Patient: sex M, age 79
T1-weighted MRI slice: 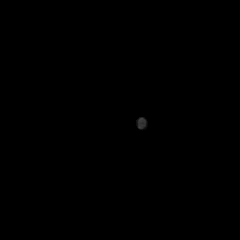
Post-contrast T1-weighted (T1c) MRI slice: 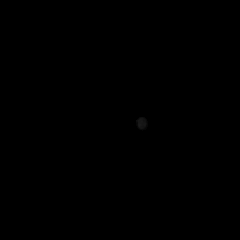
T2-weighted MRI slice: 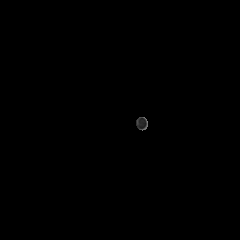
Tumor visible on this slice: no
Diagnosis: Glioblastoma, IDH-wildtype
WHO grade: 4